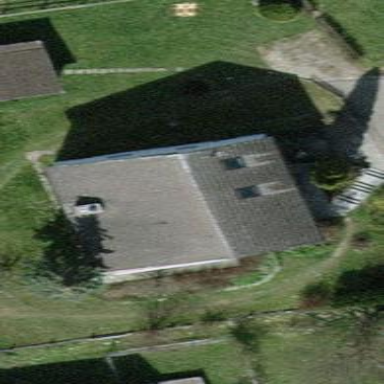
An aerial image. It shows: Simple house.